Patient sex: M
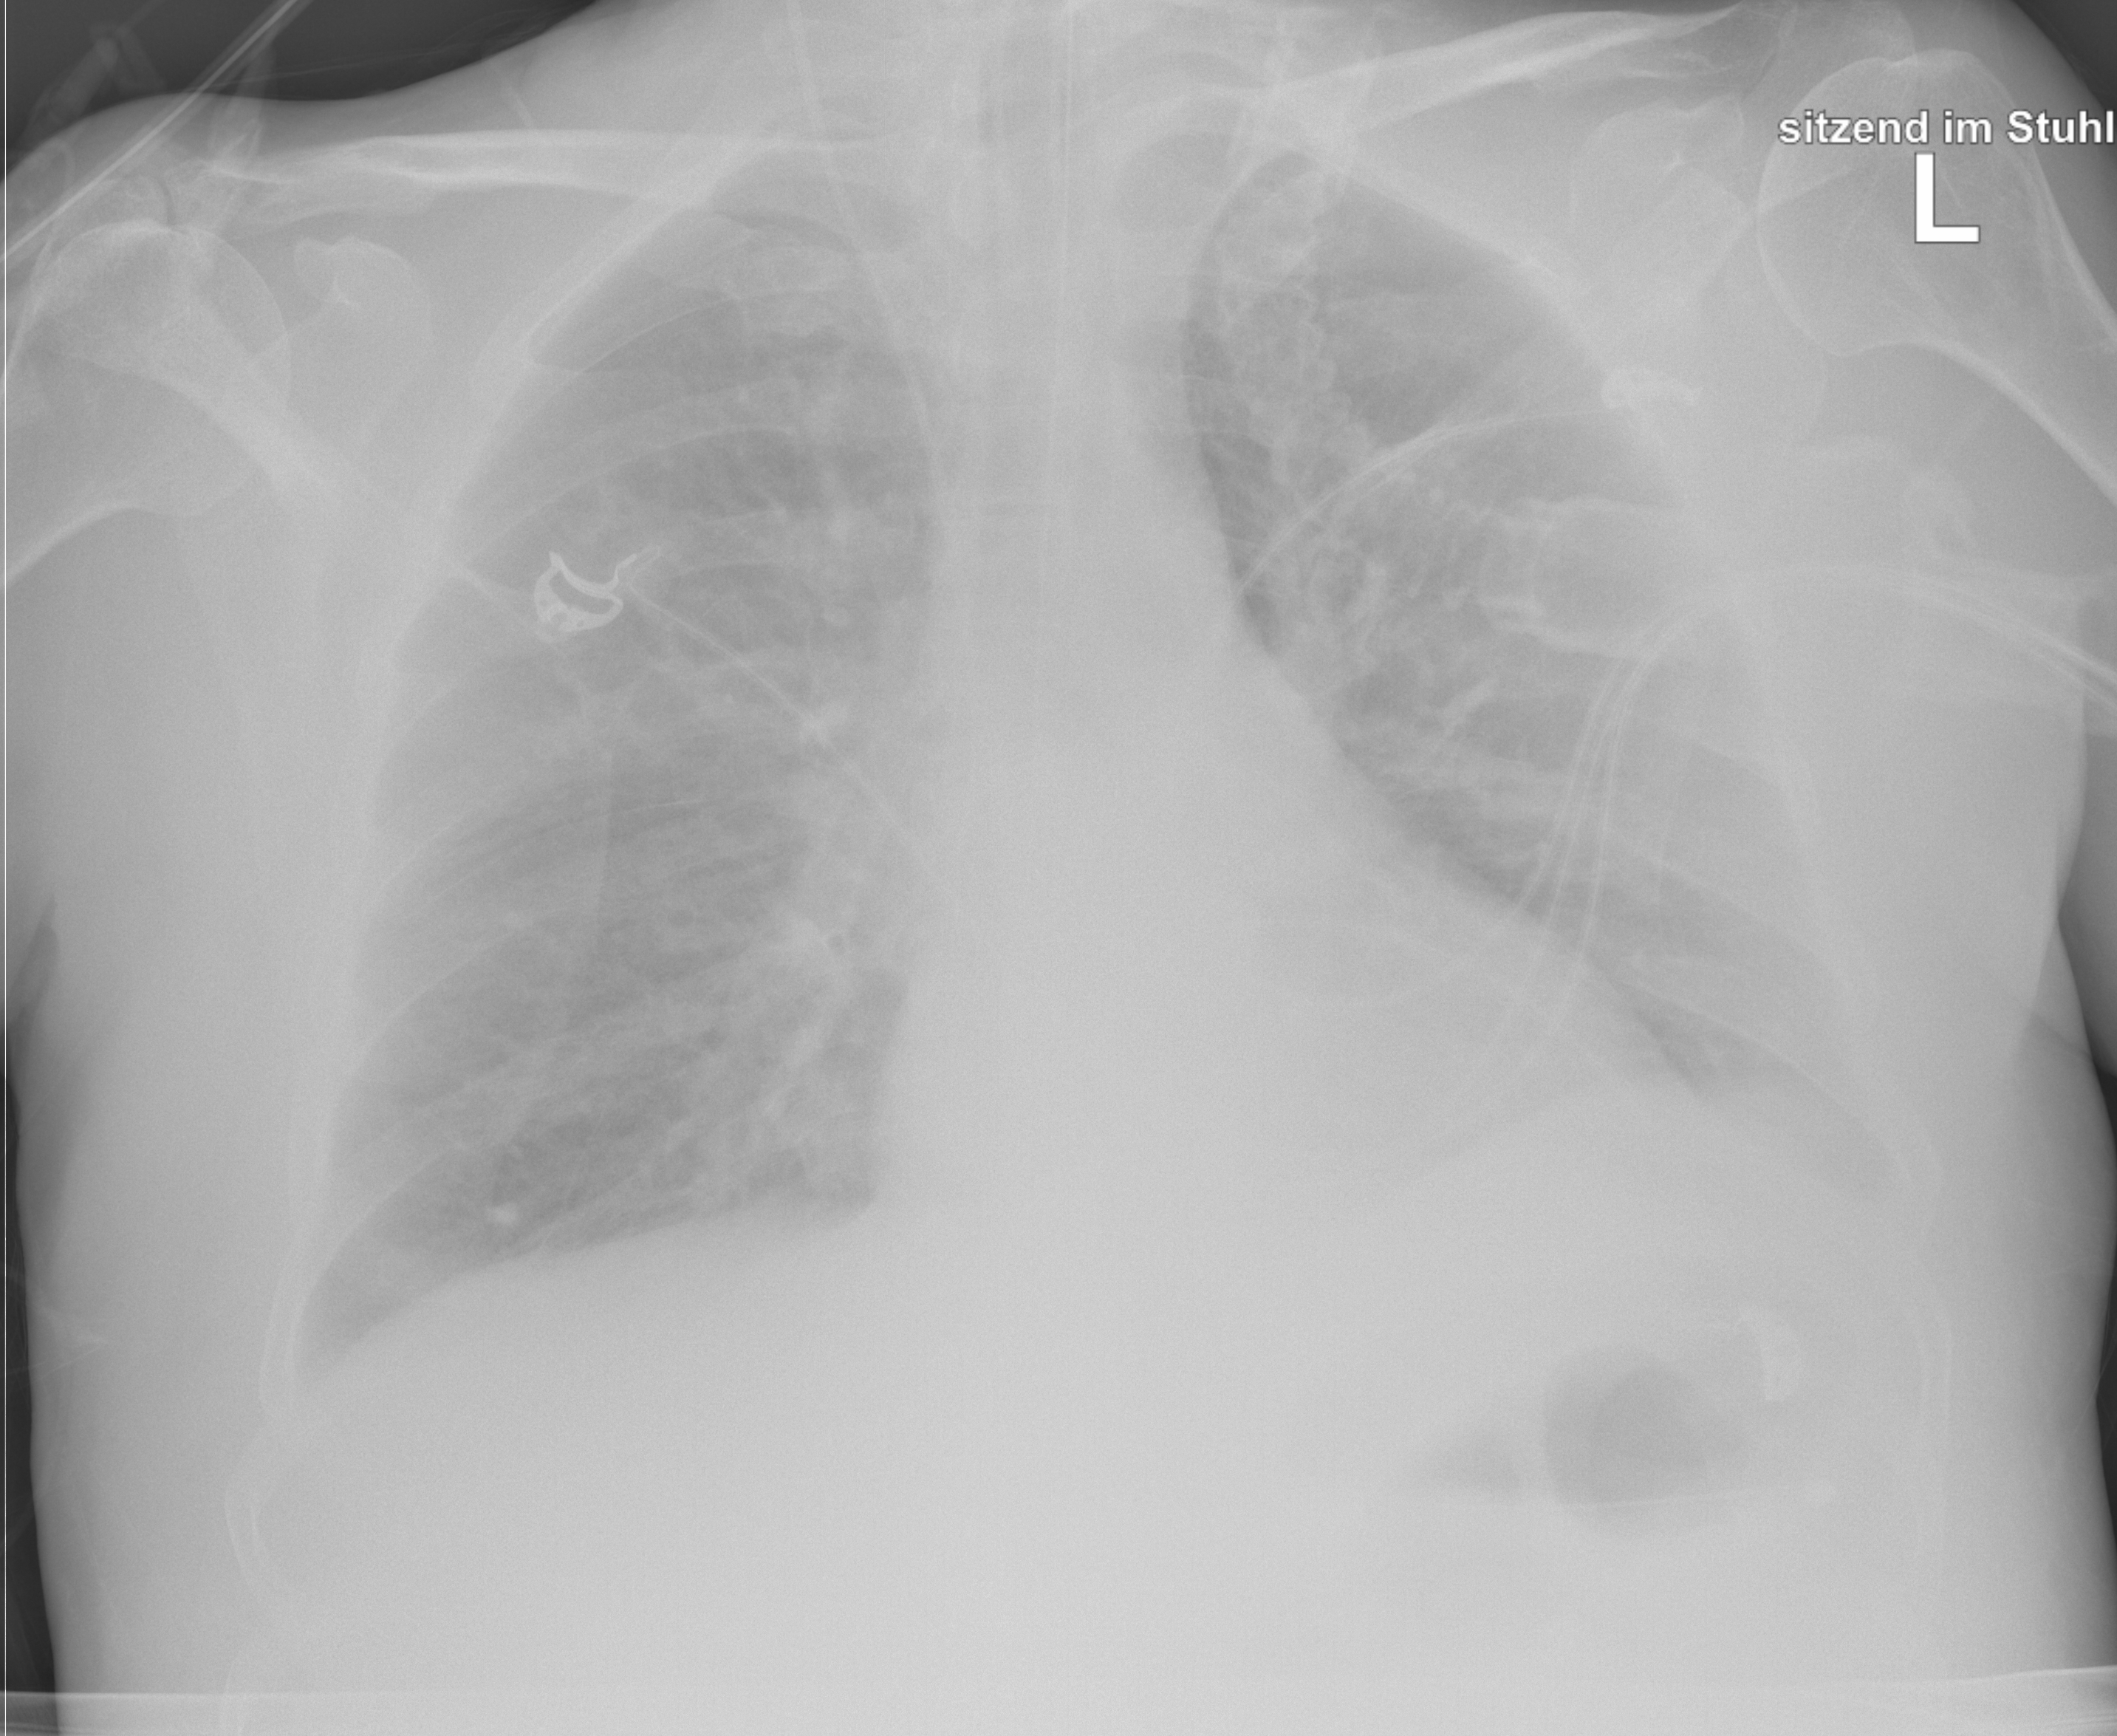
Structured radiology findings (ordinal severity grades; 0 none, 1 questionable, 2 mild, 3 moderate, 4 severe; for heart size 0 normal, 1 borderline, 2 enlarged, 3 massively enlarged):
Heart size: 0
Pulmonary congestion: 1
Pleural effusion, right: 0
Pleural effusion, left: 2
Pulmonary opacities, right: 2
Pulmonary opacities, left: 2
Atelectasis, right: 2
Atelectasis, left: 2